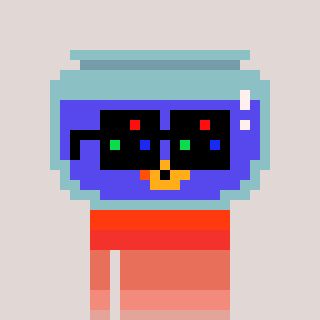
a pixel art character with square black sunglasses, a goldfish-shaped head and a grayscale-colored body on a warm background